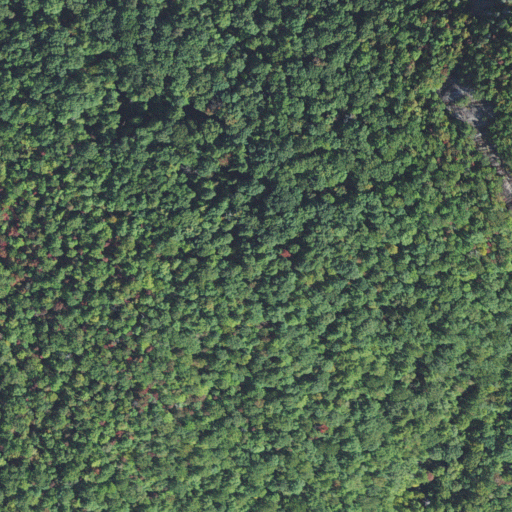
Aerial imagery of gap in North Carolina named Butter Gap containing deciduous forest and mixed forest